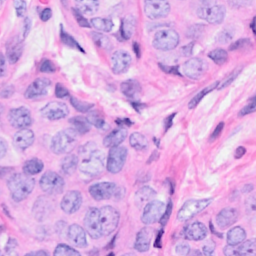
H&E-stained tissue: Breast